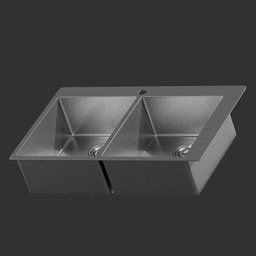
Label: appliances